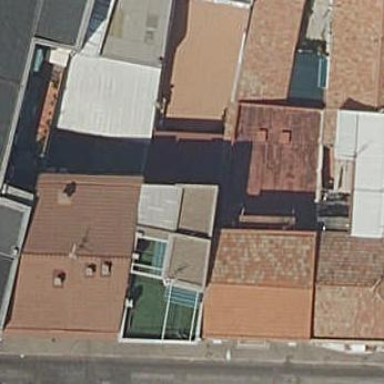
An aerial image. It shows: Image showing building with apartments.